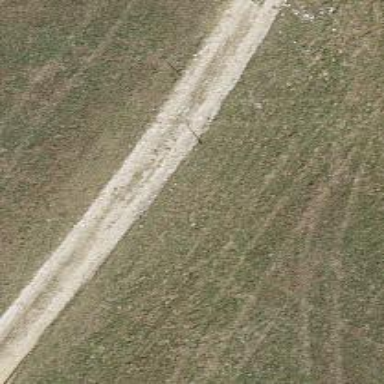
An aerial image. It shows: Unpaved service road.